Aerial crown-view tile of a tropical tree (Barro Colorado Island, Panama), acquired 20240813:
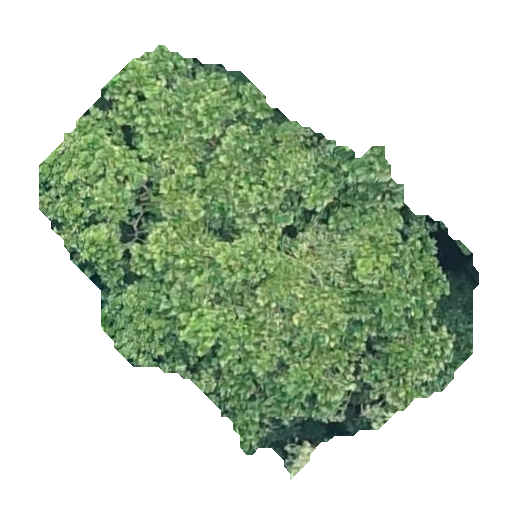
Species: Anacardium excelsum
GBIF accepted scientific name: Anacardium excelsum
Crown area: 169.437 m²